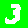
Digit: 3